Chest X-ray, AP view. Patient: 76 years old, sex M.
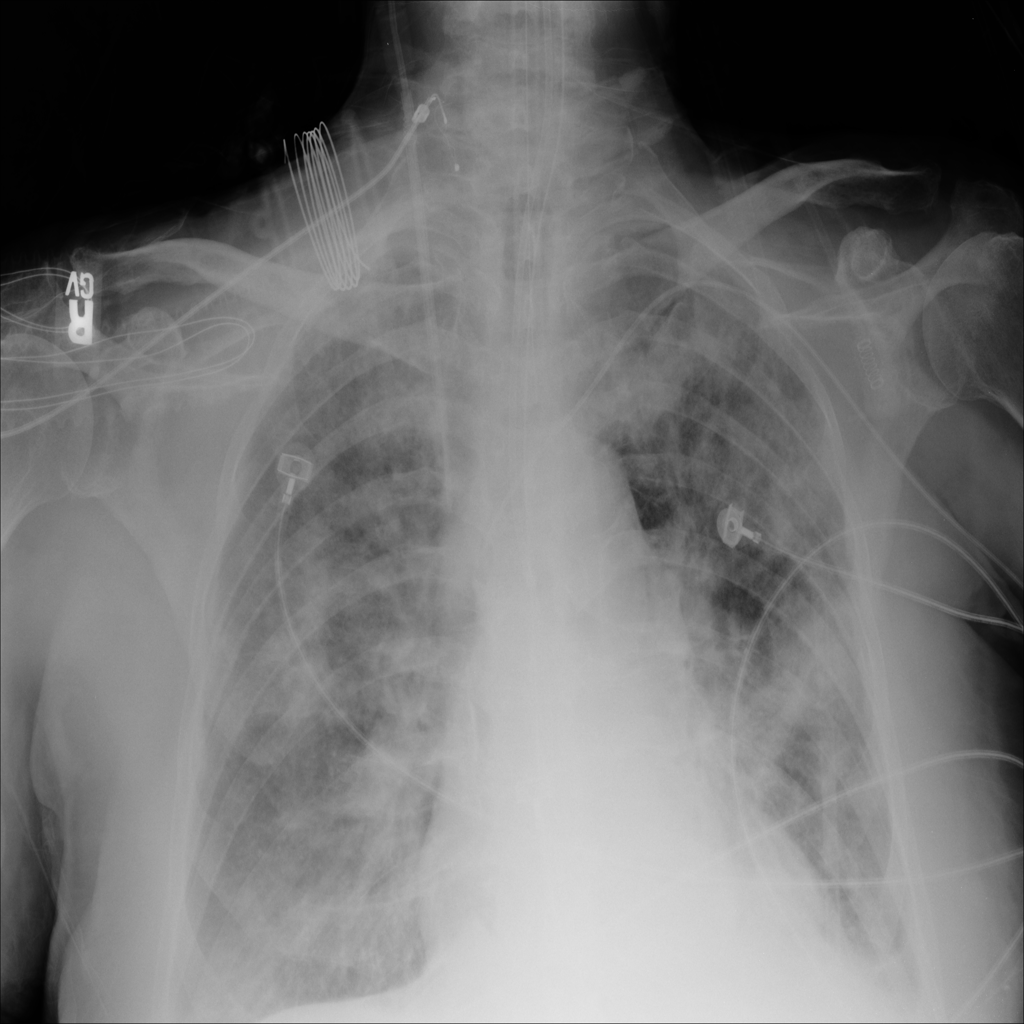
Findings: Infiltration